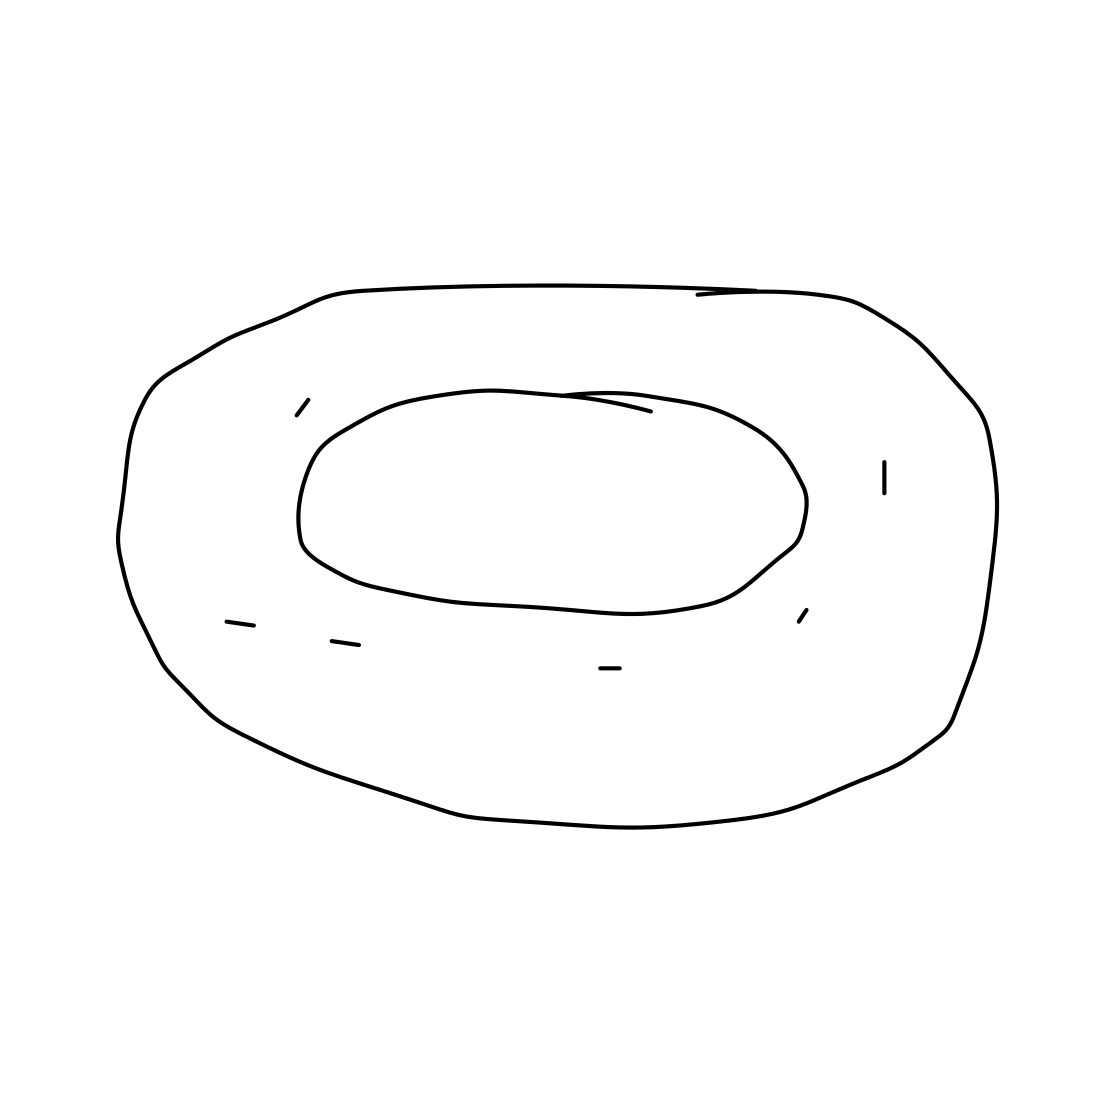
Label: donut